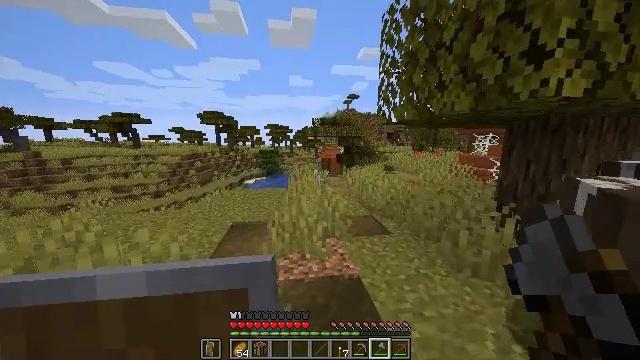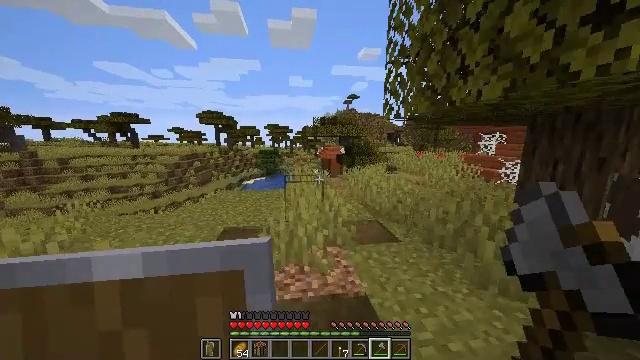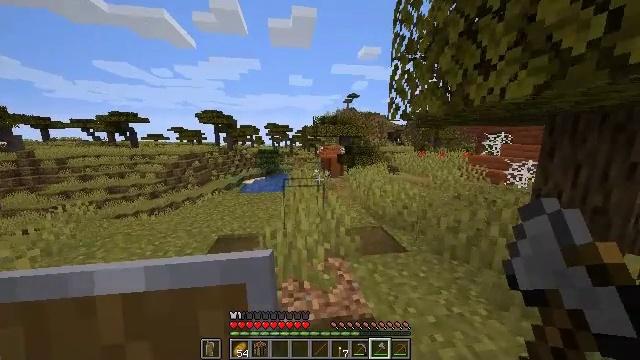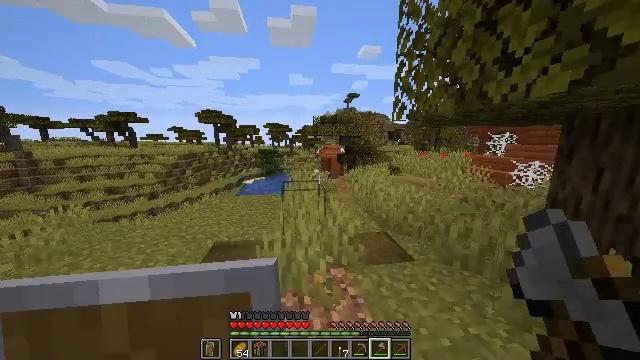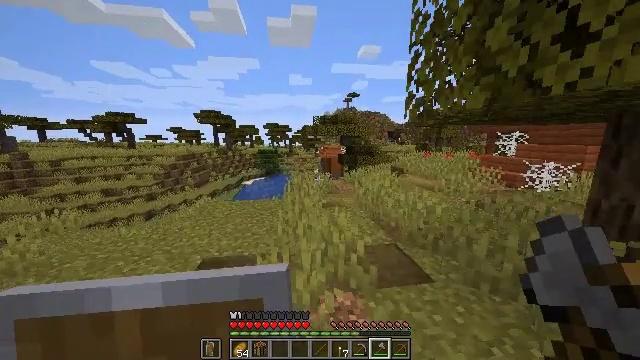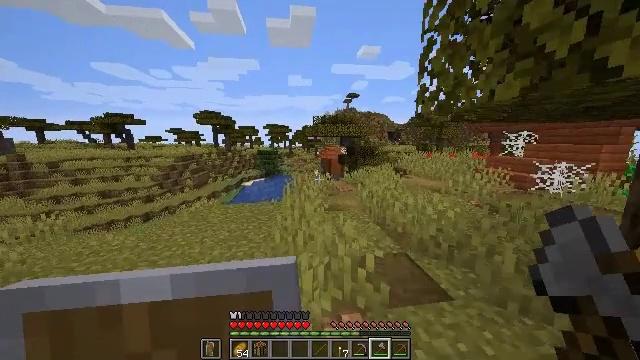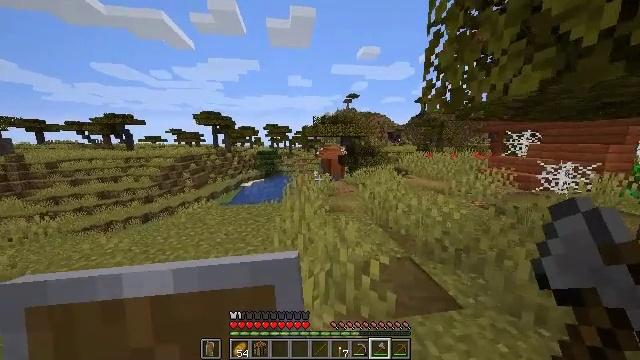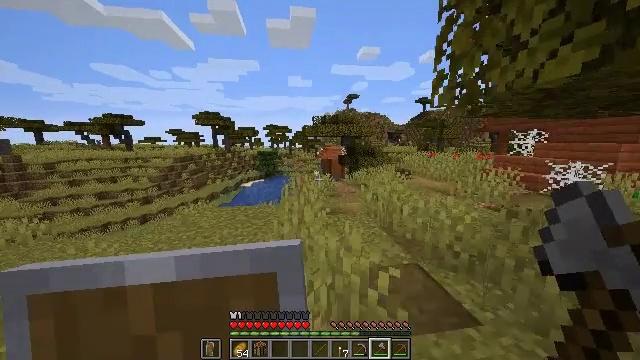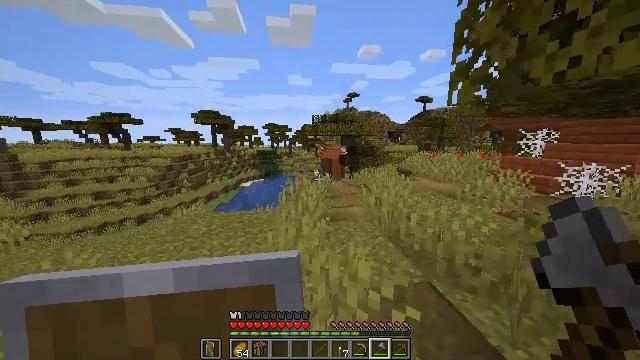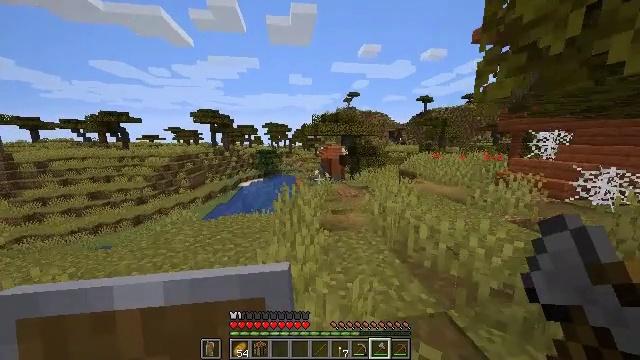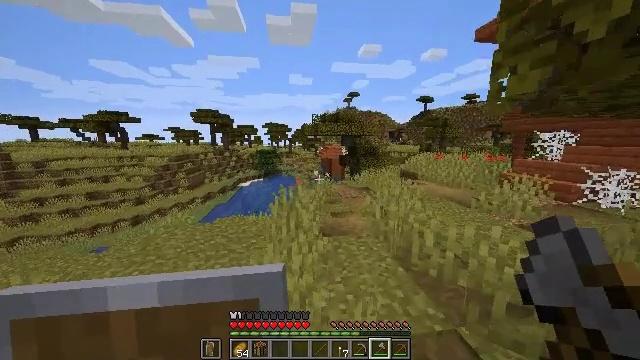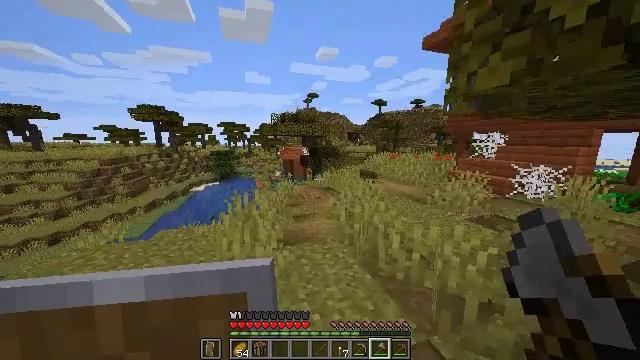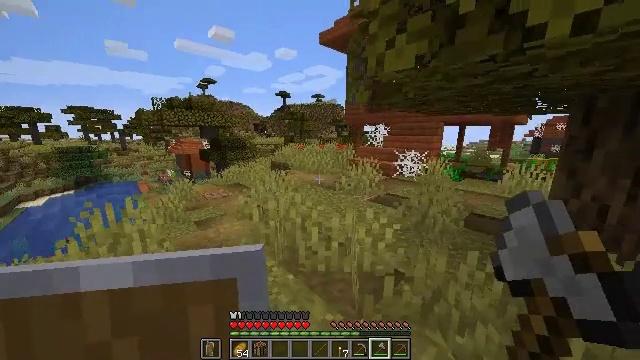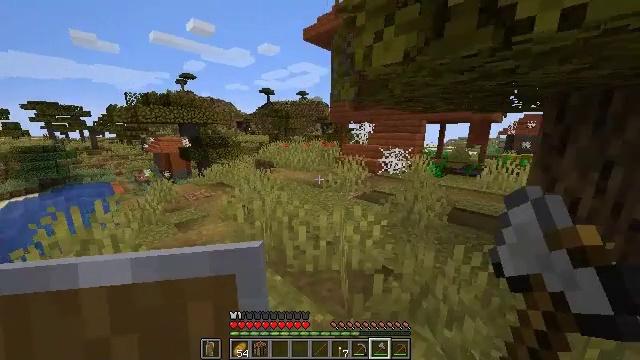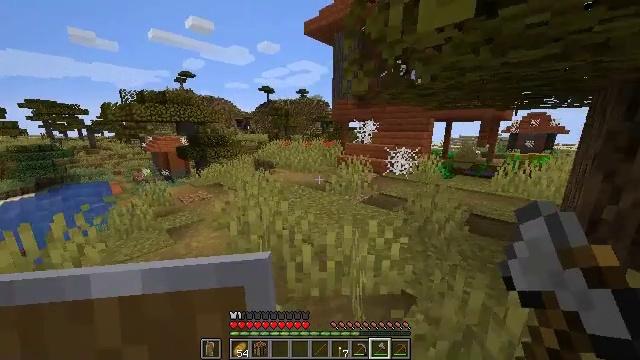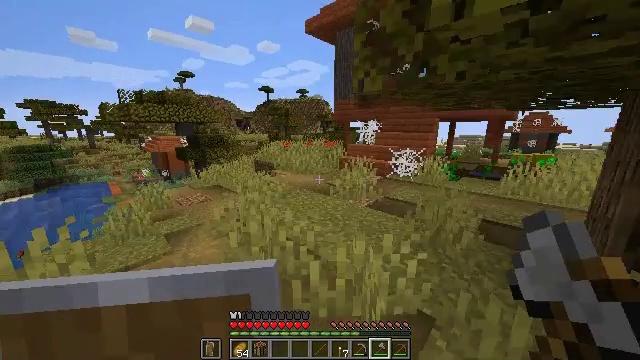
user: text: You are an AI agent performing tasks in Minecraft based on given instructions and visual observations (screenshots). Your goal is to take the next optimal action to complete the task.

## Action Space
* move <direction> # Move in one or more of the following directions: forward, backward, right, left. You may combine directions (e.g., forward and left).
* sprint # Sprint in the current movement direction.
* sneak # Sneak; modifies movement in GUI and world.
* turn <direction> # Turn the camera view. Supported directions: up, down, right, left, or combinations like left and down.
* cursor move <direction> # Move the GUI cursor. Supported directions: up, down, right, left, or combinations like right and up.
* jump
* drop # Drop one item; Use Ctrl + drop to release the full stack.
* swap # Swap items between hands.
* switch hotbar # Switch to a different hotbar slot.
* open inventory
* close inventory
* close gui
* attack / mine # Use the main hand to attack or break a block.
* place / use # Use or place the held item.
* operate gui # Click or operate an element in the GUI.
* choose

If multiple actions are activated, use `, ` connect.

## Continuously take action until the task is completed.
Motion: motion action
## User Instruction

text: Reclaim bookshelf materials.
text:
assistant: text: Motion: move forward, sprint
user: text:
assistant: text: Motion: move forward, sprint
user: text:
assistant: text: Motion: move forward, sprint
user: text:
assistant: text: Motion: move forward, sprint
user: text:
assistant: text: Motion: move forward, sprint
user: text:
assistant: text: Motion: move forward, sprint
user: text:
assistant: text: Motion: move forward, sprint
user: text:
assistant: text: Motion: move forward, sprint
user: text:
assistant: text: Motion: move forward, sprint
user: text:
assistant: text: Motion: move forward, sprint
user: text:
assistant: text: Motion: move forward, sprint, turn right
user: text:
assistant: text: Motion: move forward, sprint, turn right and down
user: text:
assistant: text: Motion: move forward, sprint, turn right
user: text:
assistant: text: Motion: move forward, sprint
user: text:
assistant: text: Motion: move forward and move left, sprint
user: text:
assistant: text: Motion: move forward and move left, sprint
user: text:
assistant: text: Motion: move forward and move left, sprint
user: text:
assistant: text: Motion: move forward, sprint
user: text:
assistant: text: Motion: move forward, sprint
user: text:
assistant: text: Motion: move forward, sprint, turn right
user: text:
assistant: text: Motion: move forward, sprint, turn right
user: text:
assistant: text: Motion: move forward, sprint, turn right
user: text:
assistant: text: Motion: move forward, sprint, turn right
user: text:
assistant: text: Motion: move forward, sprint, turn right
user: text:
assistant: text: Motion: move forward and move left, sprint, turn right
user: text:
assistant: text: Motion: move forward and move left, sprint
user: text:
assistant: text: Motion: move forward and move left, sprint, turn right and up
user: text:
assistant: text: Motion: move forward and move left, sprint
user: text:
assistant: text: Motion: move forward, sprint
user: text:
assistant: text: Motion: move forward, sprint